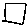
Label: square